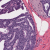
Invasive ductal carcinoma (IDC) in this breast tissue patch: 0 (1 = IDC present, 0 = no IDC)